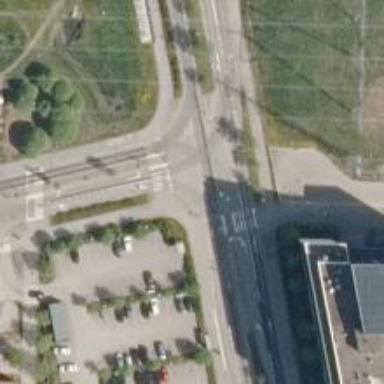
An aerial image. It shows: Road with "give way" sign.